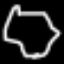
Label: octagon